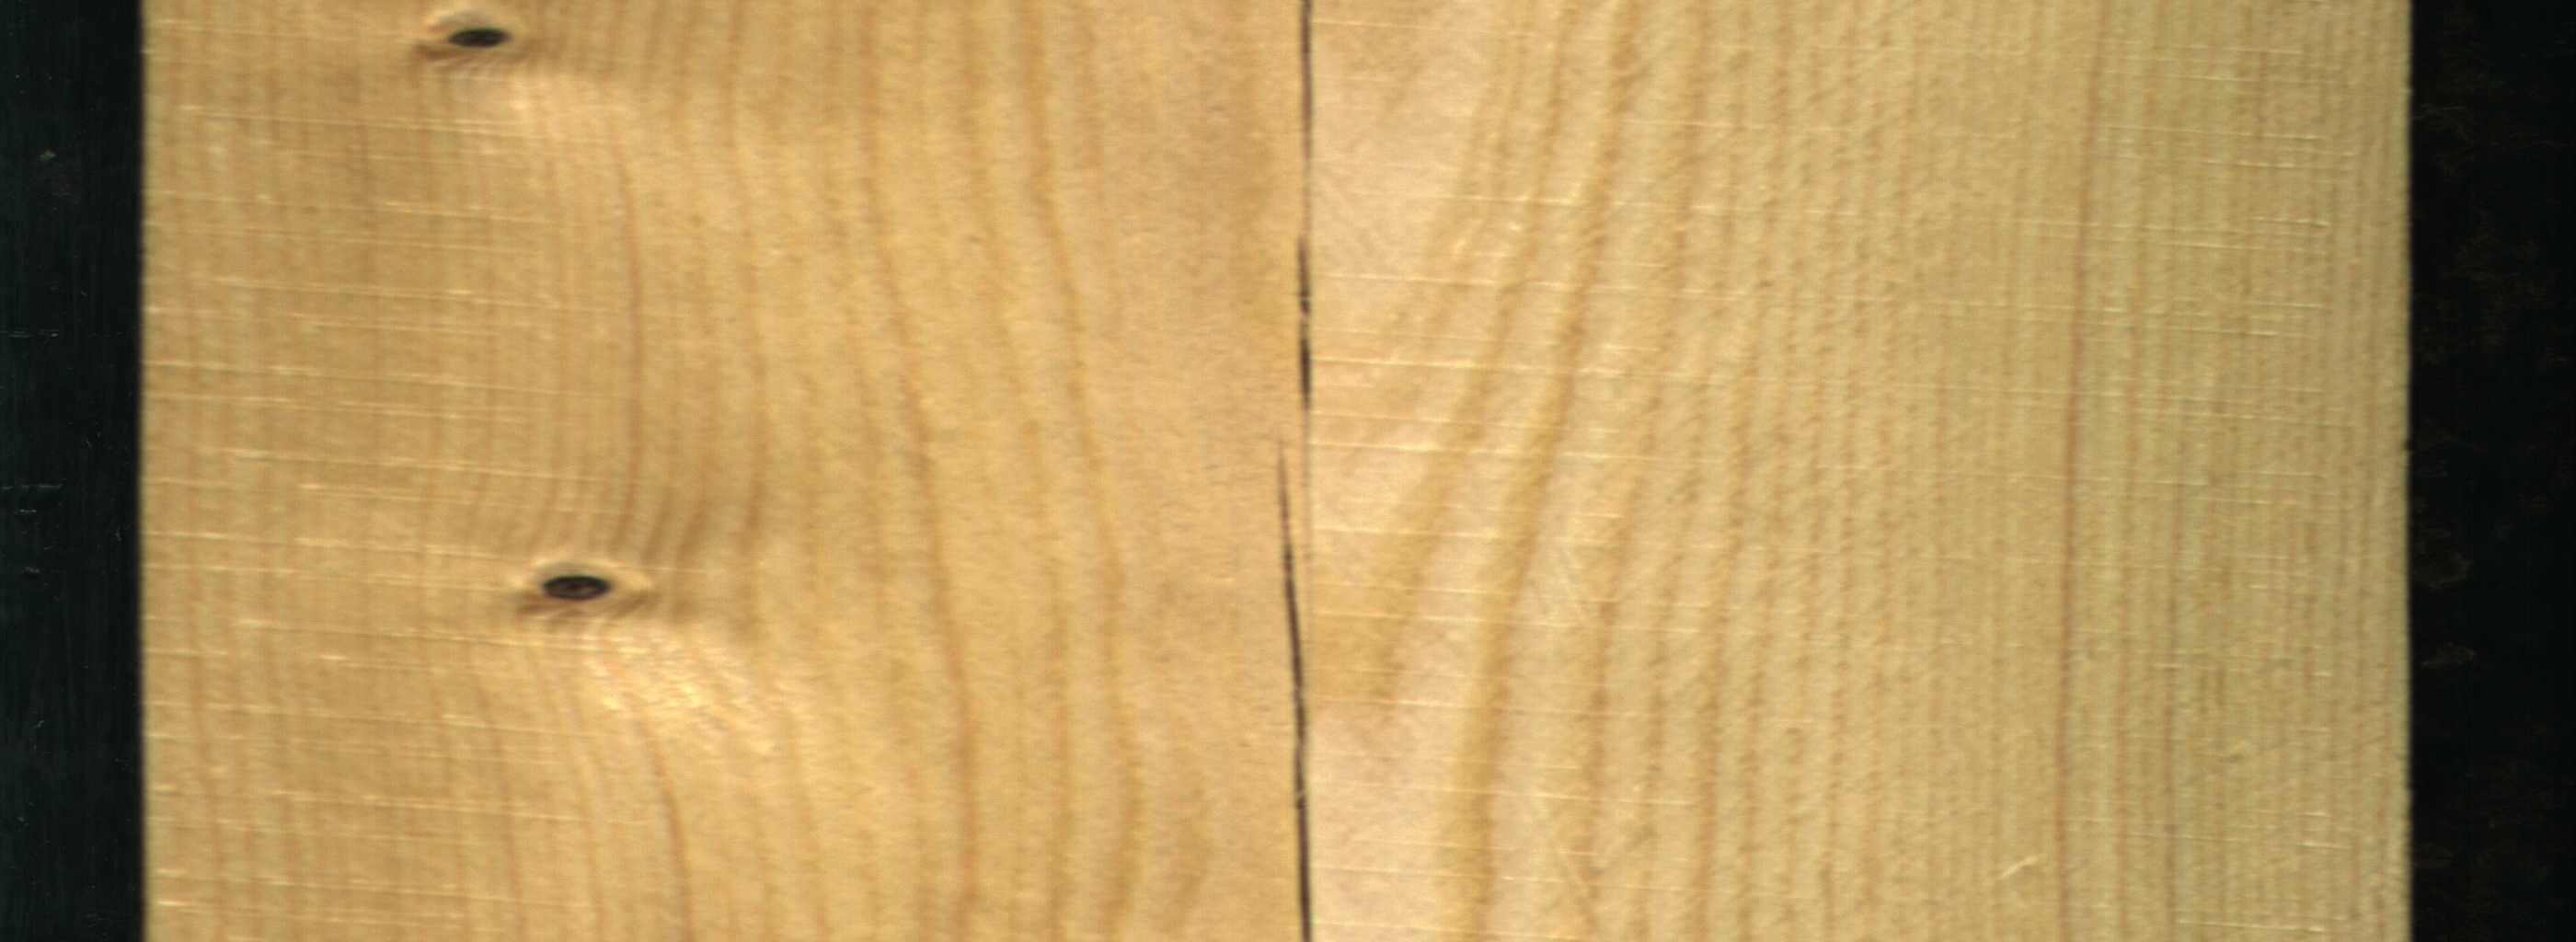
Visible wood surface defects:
Crack
Crack
Dead_Knot
Dead_Knot